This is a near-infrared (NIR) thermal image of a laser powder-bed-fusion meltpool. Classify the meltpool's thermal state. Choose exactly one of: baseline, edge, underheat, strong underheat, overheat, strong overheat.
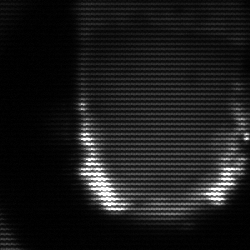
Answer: baseline